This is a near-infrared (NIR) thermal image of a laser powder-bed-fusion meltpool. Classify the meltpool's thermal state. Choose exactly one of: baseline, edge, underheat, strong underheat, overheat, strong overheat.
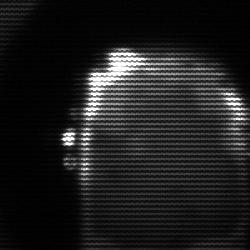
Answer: baseline